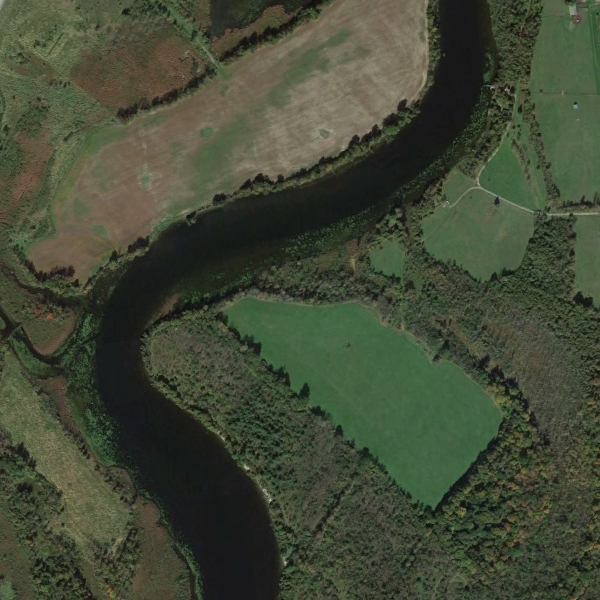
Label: River